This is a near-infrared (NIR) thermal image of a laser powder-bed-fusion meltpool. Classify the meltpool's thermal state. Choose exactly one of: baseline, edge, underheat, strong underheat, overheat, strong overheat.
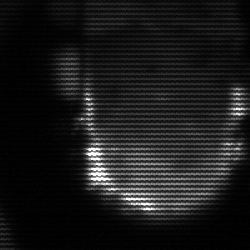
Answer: baseline